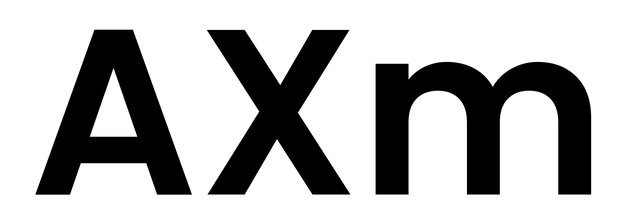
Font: Poppins-SemiBold